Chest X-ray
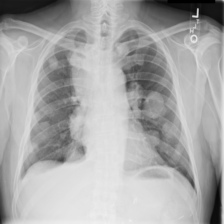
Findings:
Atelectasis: negative
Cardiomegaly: negative
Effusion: negative
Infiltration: negative
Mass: negative
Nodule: positive
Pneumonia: negative
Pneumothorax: negative
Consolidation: negative
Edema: negative
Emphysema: negative
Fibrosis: negative
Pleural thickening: negative
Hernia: negative